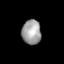
Tissue: lung
Cell type: Endothelial cells
Senescence score: 0.5915
Nuclear area (px): 464
Mean DAPI intensity: 158.3125